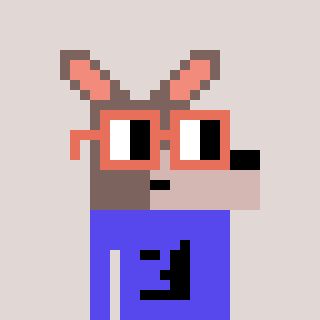
a pixel art character with square orange glasses, a kangaroo-shaped head and a computerblue-colored body on a warm background